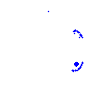
Particle: electron